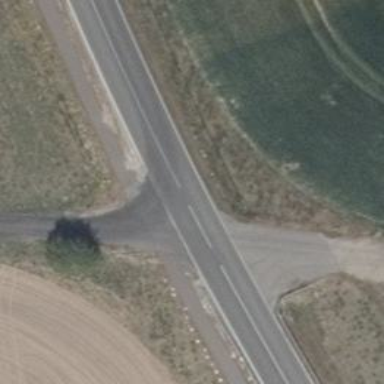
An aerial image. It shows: Secondary road with asphalt surface.